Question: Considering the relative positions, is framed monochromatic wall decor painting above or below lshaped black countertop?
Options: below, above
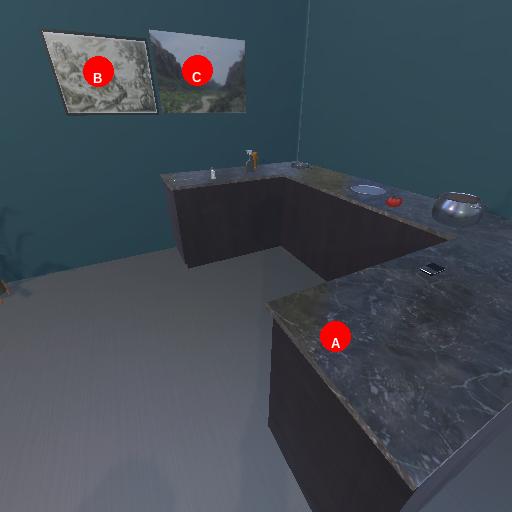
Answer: below